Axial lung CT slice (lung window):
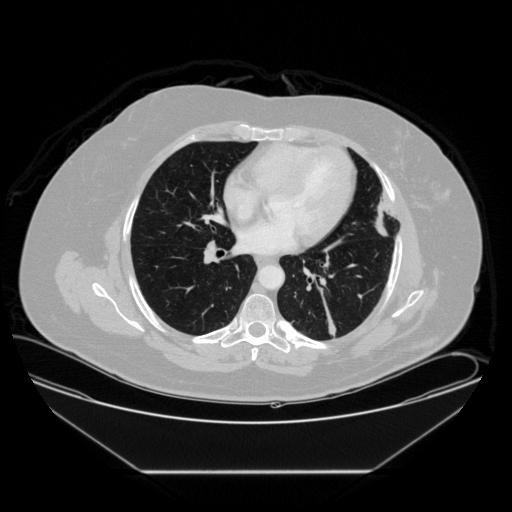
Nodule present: no